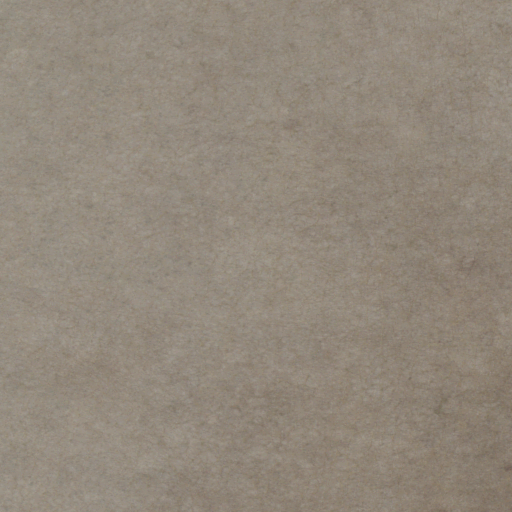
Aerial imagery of plain(s) in California named Dry Lake containing only herbaceous wetlands